Question: I have a program short that puts Rotated objects inside a VBox.
I want the VBox to adjust it's vertical size based on the rotation. In the following example the Text objects should NOT touch:

But they do.
The code to generate this is below:
'''
package metcarob.com.soavisualise;
import javafx.application.Application;
import javafx.scene.Group;
import javafx.scene.Scene;
import javafx.scene.layout.StackPane;
import javafx.scene.layout.VBox;
import javafx.scene.text.Text;
import javafx.stage.Stage;
public class TestAppForRotate extends Application {
@Override
public void start(final Stage primaryStage) throws Exception {
Group root = new Group();
Scene scene = new Scene(root);
primaryStage.setScene(scene);
VBox vbox = new VBox();
root.getChildren().add(vbox);
Group g = null;
Text t = null;
StackPane p = null;
for (int c=0;c<3;c++) {
g = new Group();
t = new Text("Test " + Integer.toString(c));
p = new StackPane();
p.getChildren().add(t);
p.setStyle("-fx-background-color: white; -fx-border-color: orange; -fx-border-width: 3;");
g.getChildren().add(p);
g.setRotate(c * 35);
vbox.getChildren().add(g);
}
primaryStage.show();
}
public static void main(String[] args) {
launch(args);
}
}
'''
In this configuration I have
Text inside StackPane inside Group
the whole Group is rotated and added to the VBox
(In this example I need the Orange Box to rotate as well as the Text)
Any ideas on how to get this to work?
Robert
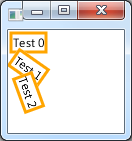
Answer: Wrap your rotated nodes in an unrotated Group.
'''
vbox.getChildren().add(new Group(g));
'''

The reason this works is from the <URL>:
> if transforms and effects are set directly on children of this Group, those will be included in this Group's layout bounds.
If you want additional fixed space between VBox items, you can use <URL> as suggested in Rohan's answer.